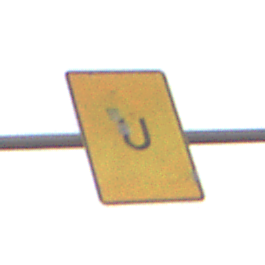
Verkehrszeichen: AnkuendigungOderFortsetzungUmleitungOhnePfeilsymbol
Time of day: MorningAfternoon
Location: Outdoor (Nature)
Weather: Overcast
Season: NotSpecified
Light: Natural